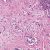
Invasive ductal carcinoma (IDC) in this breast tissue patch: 1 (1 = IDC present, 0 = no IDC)